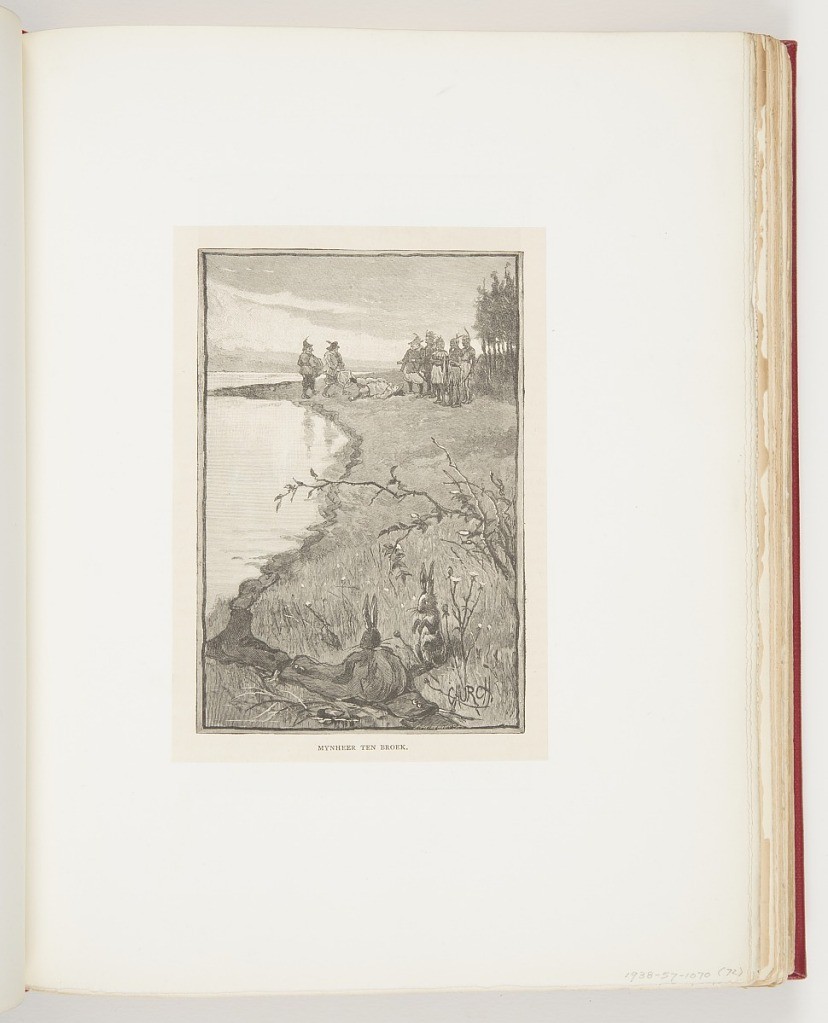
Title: Mynheer Ten Broek, Illustration for Publisher's Weekly (XX, No. 21-22, November 1881, p. 645)
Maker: Frederick Stuart Church, American, 1842–1924
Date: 1881
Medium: Etching on paper
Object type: Ephemera
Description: Center background, figures by a bay huddled around figure laying on the ground. Bottom, two rabbits on a piece of clothing.